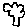
Label: tree